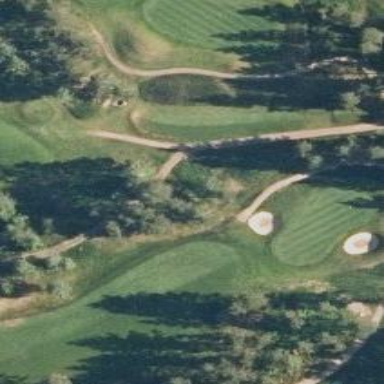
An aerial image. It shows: Path for both roads and golfers.